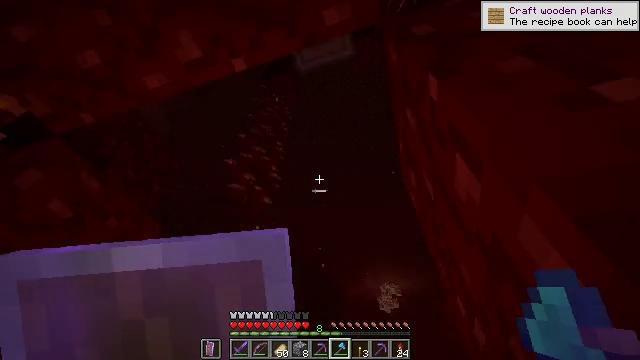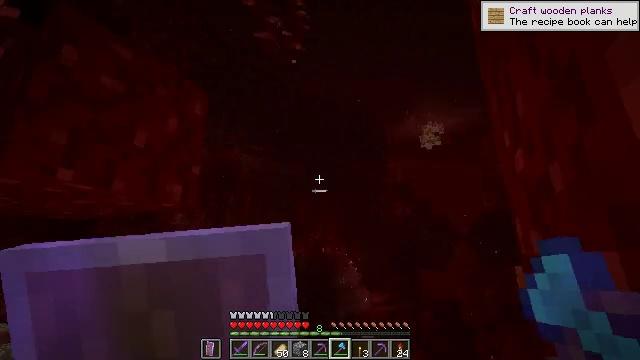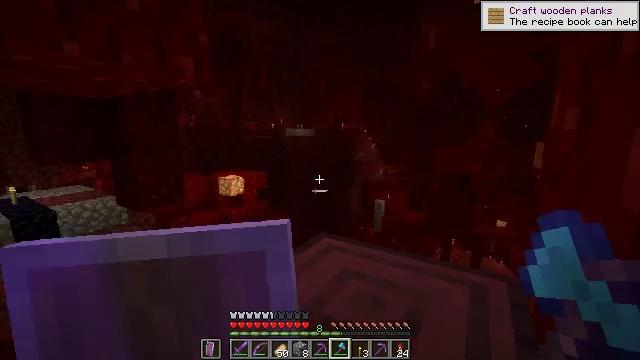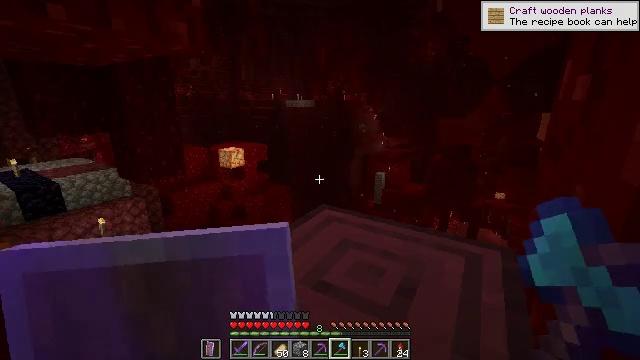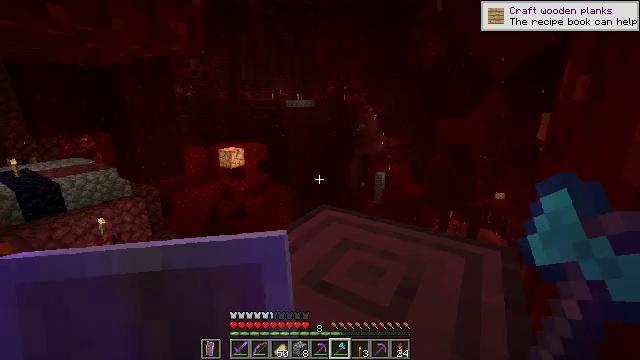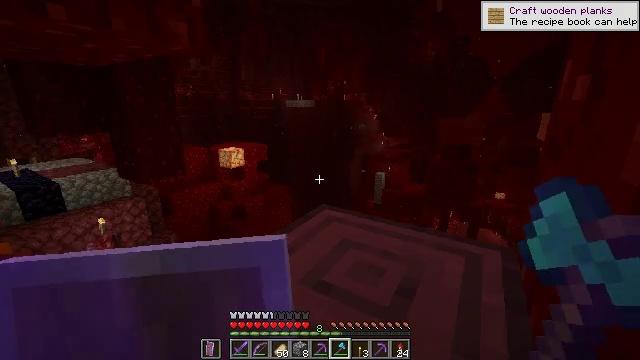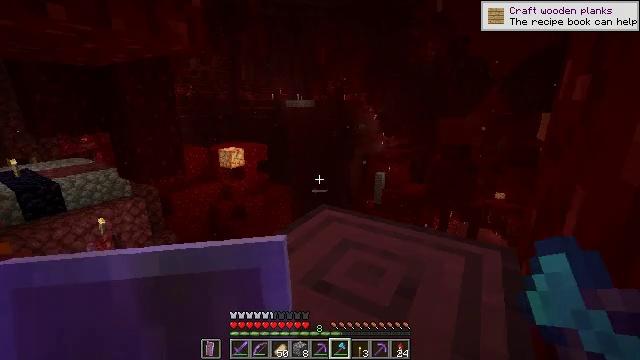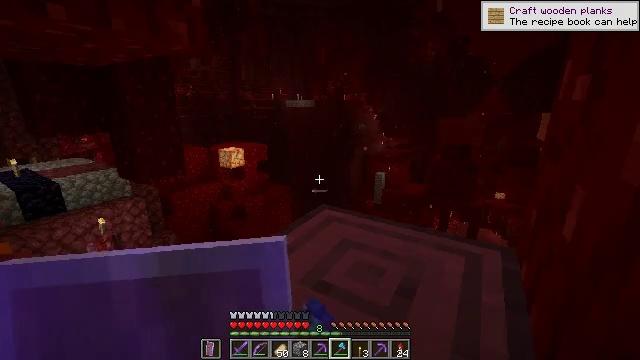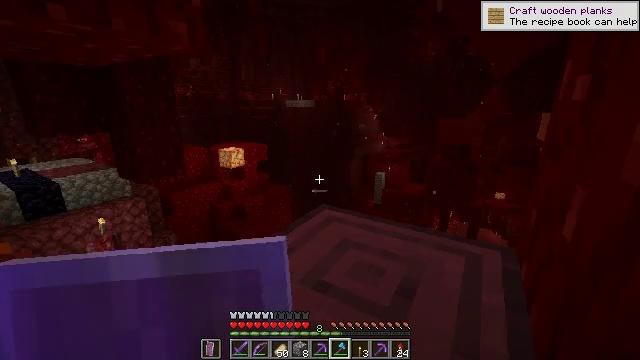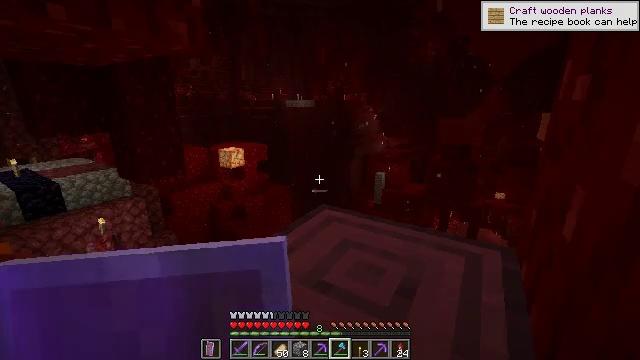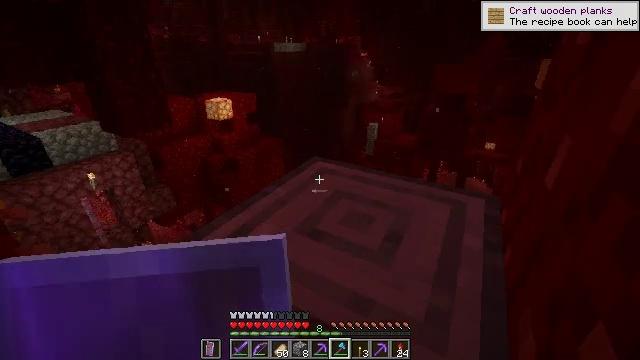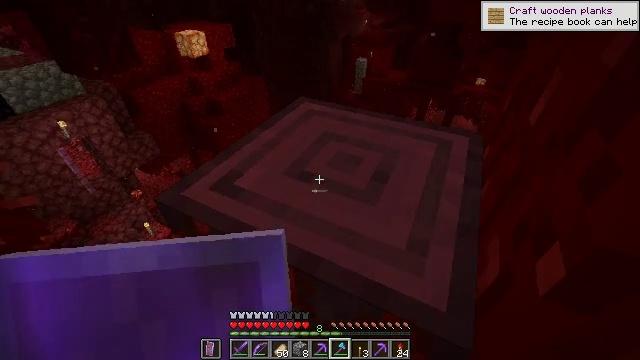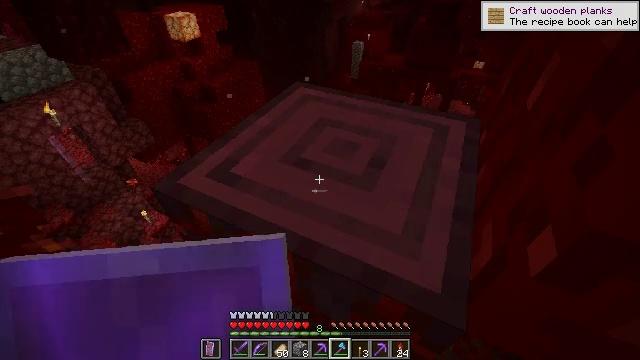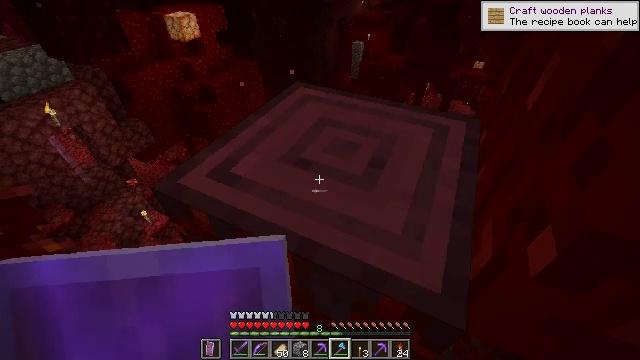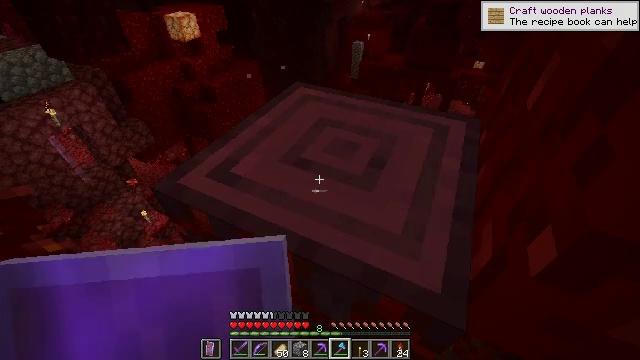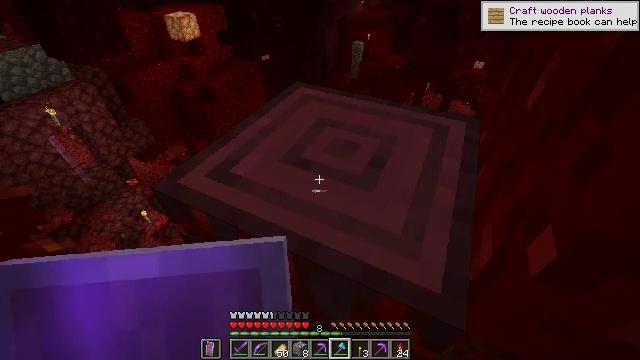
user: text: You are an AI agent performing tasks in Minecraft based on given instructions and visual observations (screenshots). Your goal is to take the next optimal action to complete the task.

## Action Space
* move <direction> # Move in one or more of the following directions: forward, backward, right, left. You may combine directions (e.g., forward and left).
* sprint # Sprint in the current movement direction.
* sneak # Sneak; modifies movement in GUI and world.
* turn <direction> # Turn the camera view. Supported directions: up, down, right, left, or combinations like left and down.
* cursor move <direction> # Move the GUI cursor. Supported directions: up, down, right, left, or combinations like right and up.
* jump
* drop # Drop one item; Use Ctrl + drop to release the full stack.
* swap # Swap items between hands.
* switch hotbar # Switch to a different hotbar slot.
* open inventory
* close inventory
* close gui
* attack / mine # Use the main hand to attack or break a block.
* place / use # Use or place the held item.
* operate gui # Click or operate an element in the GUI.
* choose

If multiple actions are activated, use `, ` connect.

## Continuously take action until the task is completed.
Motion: motion action
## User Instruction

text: Gather crimson stem from a crimson forest.
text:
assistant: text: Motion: turn left and down
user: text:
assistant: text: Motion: turn left and down
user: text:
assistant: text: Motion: turn down
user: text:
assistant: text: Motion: no_op
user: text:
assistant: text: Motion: no_op
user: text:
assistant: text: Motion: attack / mine
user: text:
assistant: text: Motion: attack / mine
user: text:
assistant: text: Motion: attack / mine
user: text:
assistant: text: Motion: attack / mine
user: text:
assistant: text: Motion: turn right and down, attack / mine
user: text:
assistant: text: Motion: turn right and down, attack / mine
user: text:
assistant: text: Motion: turn down, attack / mine
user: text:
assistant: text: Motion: attack / mine
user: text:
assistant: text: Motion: attack / mine
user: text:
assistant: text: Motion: attack / mine
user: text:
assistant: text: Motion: attack / mine
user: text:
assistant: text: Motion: attack / mine
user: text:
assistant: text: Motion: attack / mine
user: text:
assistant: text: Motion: attack / mine
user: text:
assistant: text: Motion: attack / mine
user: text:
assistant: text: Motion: attack / mine
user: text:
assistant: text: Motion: attack / mine
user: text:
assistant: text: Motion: attack / mine
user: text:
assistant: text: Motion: attack / mine
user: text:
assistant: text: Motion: no_op
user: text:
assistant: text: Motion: no_op
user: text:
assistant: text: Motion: move forward
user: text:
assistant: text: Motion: move forward
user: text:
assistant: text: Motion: move forward
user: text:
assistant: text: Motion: turn right